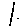
Label: line